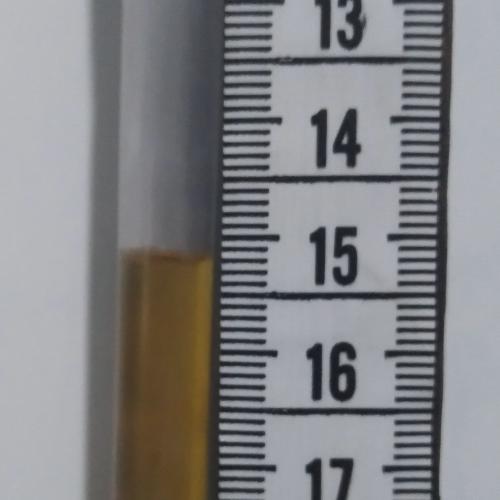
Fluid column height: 15.2 cm